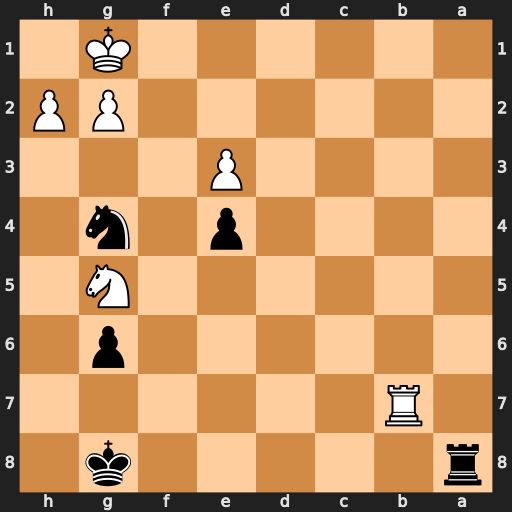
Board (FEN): r5k1/1R6/6p1/6N1/4p1n1/4P3/6PP/6K1
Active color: b
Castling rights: -
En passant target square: -
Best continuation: Ra1+ Rb1 Rxb1#